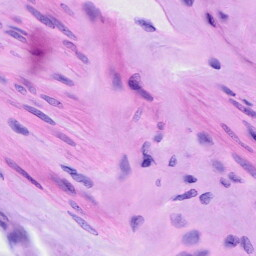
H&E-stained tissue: Ovarian